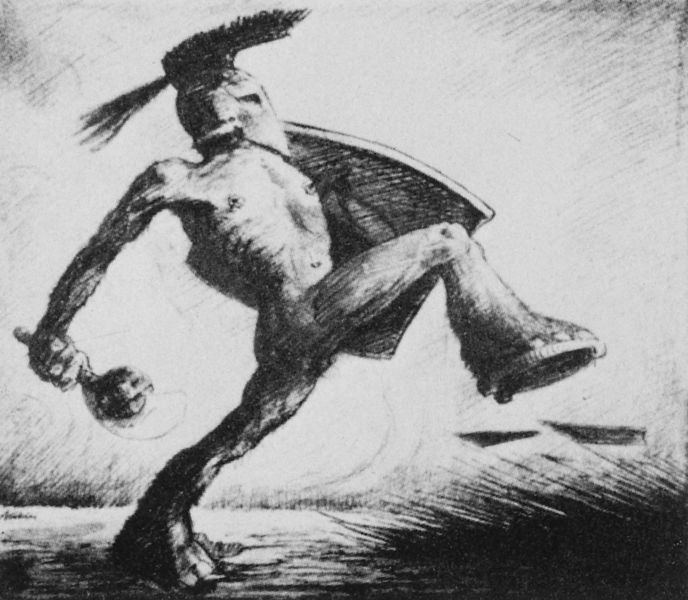
Titel: Krieg
Künstler: Alfred Kubin
Institution: Wien, Graphische Sammlung Albertina
Schlagwörter: akt, feder, himmel, kämpfer, mann, nackt, landschaft, brust, grau, schwarz, weiss, zeichnung, gras, bild, signatur, feld, pose, pferd, beine, federbusch, huf, hufe, bein, füße, schuhe, laufen, grafik, nabel, bauch, brustwarzen, oberkörper, schild, maske, kohle, schwarz weiß, radierung, knüppel, faust, waffe, dynamik, helm, schritt, ritter, rüstung, kohlezeichnung, hammer, sparta, mischwesen, krieger, keule, laufend, verzerrt, schritte, riese, koloss, schlaghose, hoirzont, pferdefuß, stefano della bella, engergisch, federhellm, riesenschritte